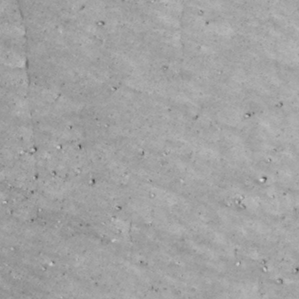
Label: non_frost